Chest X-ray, AP view. Patient: 14 years old, sex M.
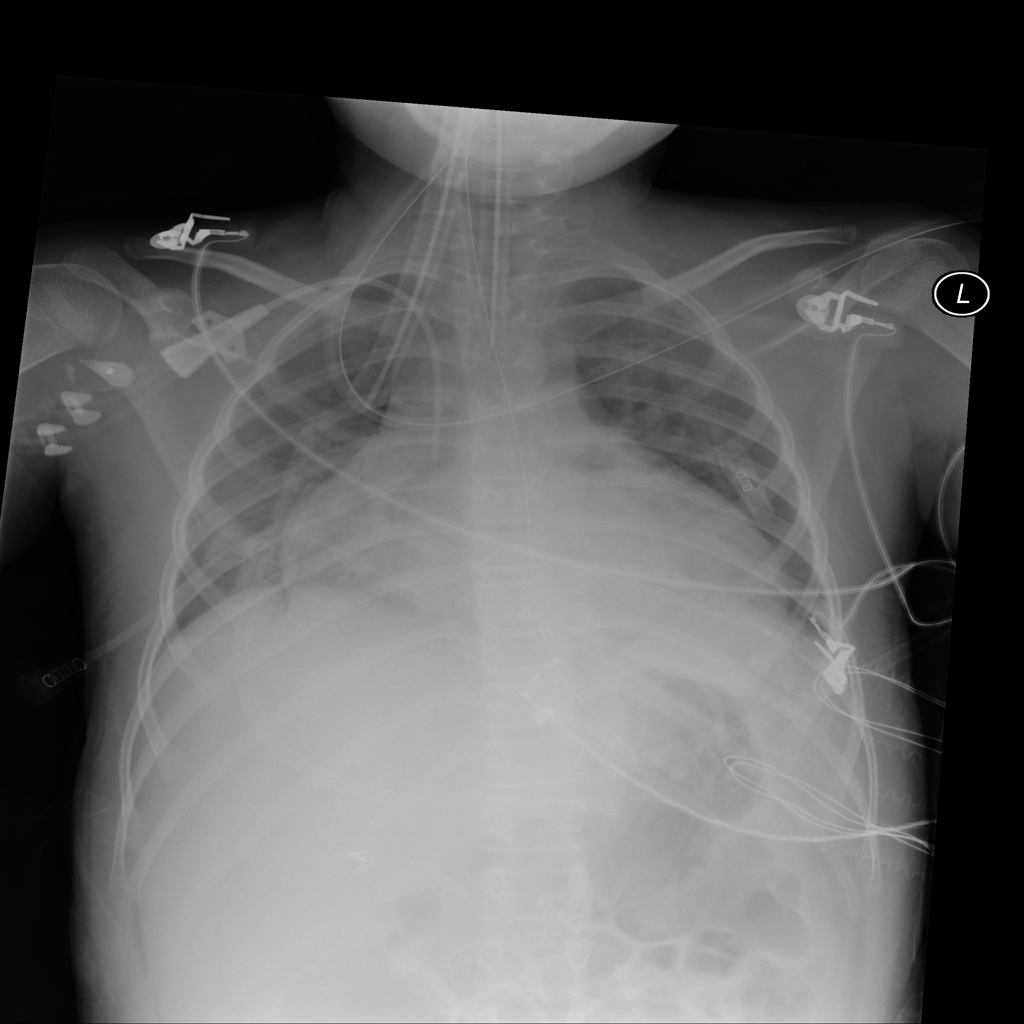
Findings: Cardiomegaly, Effusion